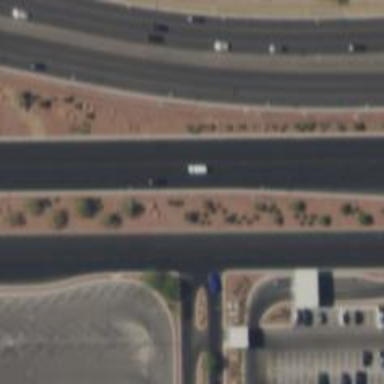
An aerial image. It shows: Primary highway.